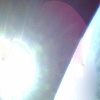
Label: sunburn